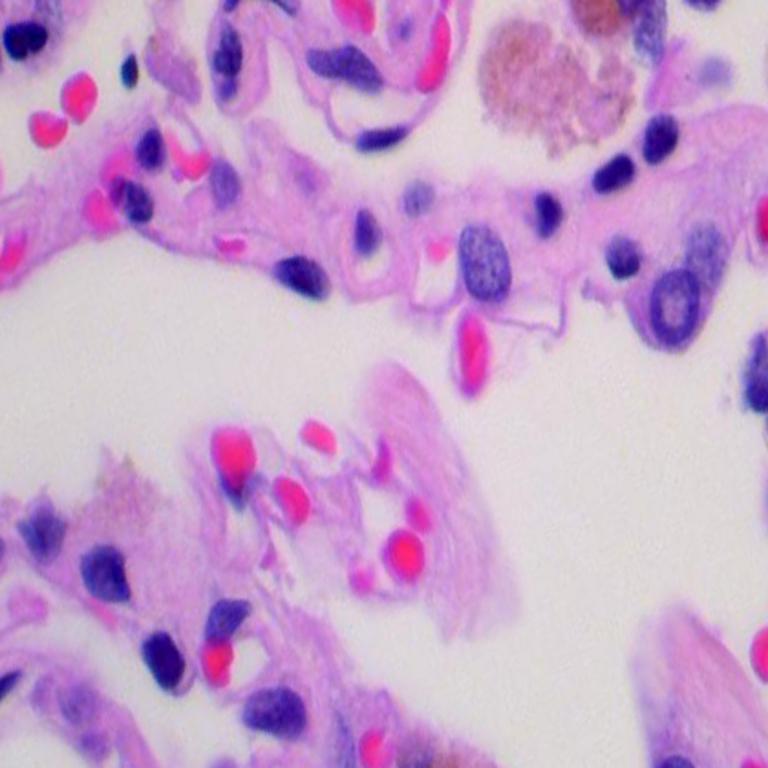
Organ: lung
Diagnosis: benign